Aerial crown-view tile of a tropical tree (Barro Colorado Island, Panama), acquired 20250818:
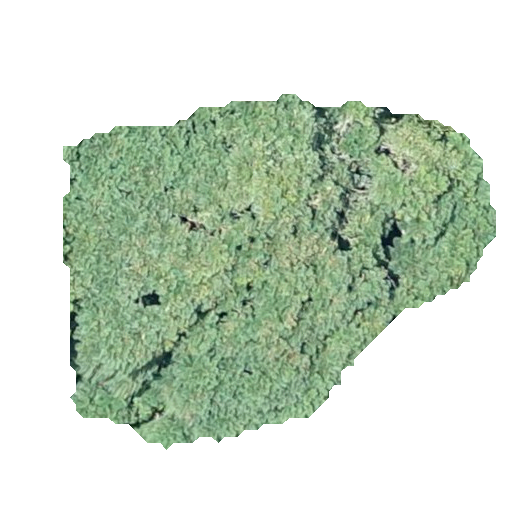
Species: Jacaranda copaia
GBIF accepted scientific name: Jacaranda copaia
Crown area: 159.926 m²